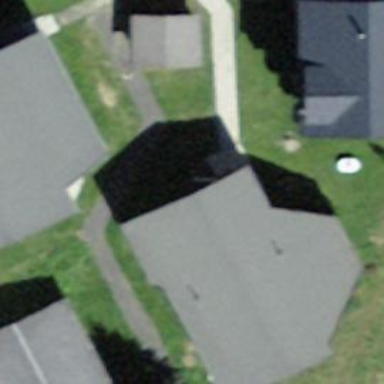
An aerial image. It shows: Part of building.